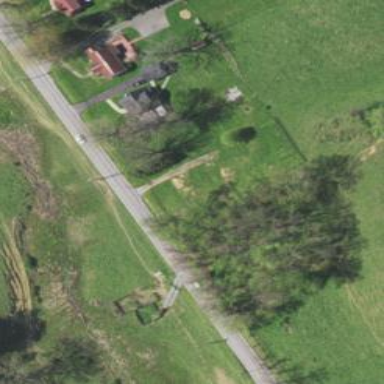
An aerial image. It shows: Driveway.